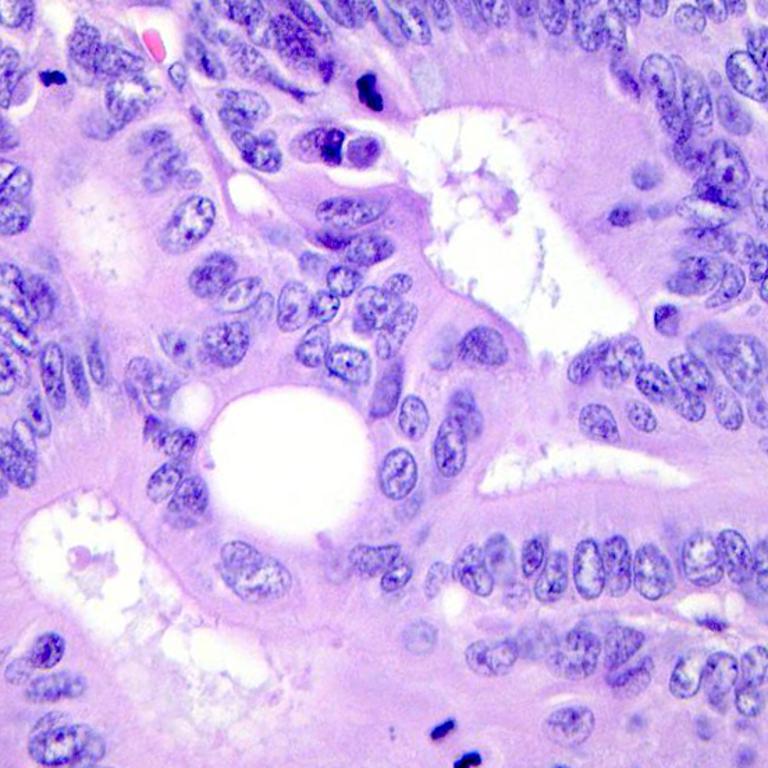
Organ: colon
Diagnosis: adenocarcinomas